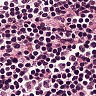
Metastatic tissue present: no